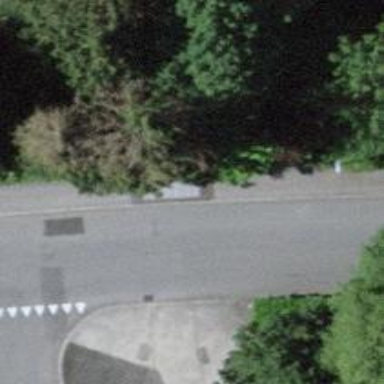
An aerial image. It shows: Kerb serving as barrier.